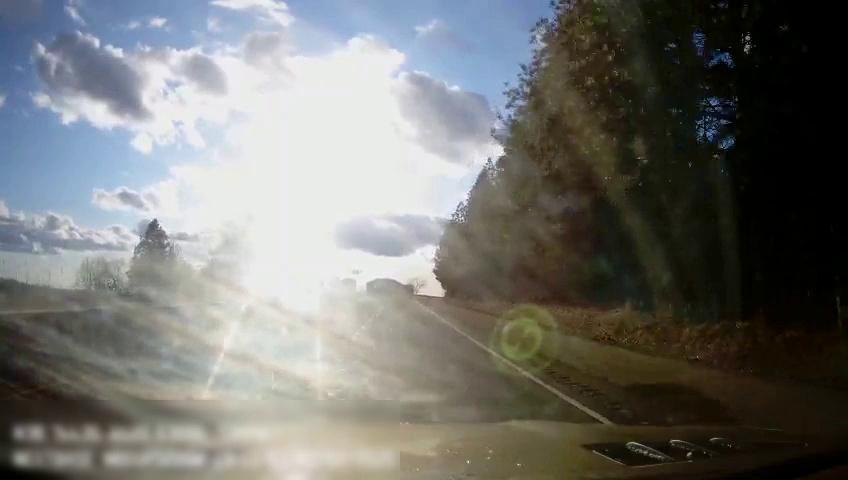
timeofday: Day
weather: Sunny
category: Drivable Space
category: Vehicles | Van
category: Lanes | Alternate Lane
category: Lanes | Current Lane
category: Lanes | Alternate Lane